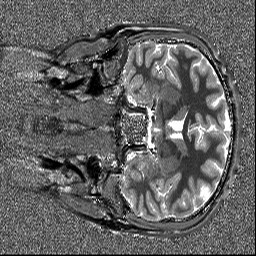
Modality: T1map
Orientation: coronal
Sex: male